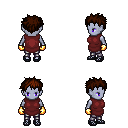
a pixel art fantasy rpg character, female body template, dark elf, purple skin, maroon tunic, metal pants, brown bedhead hairstyle, gold gloves, ghillies, four views (front, back, left, right), 2x2 character sprite sheet, small pixel art, hard edges, no anti-aliasing